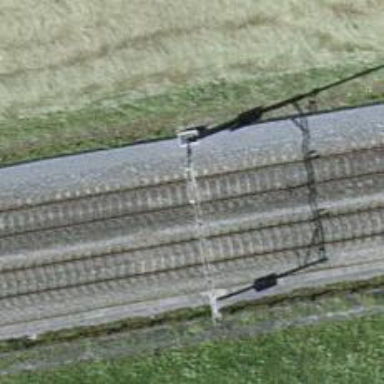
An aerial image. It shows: Railway signal.